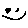
Label: smiley face